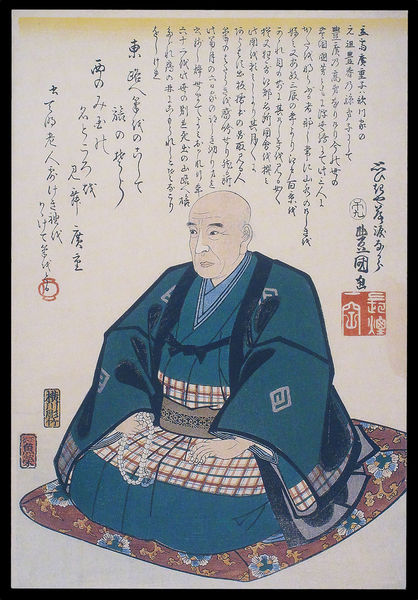
Titel: Gedenkbild von Ichiryusai Hiroshige
Künstler: Utagawa Kunisada
Institution: Honolulu, Honolulu Academy of Arts
Schlagwörter: blau, gemälde, mann, weiß, gelb, grün, blumen, kariert, mund, nase, ohr, schwarz, türkis, zeichen, zeichnung, blüten, gürtel, rot, augen, porträt, gewand, mantel, decke, kinn, perlen, japan, schrift, papier, kette, kissen, brauen, glatze, japanisch, schriftzeichen, perlenkette, karos, asien, seite, text, knien, holzdruck, asiatisch, stempel, gebet, kranz, senkrecht, chinesisch, china, knieend, mönch, gelehrter, haarlos, weise, schneidersitz, grüm, kimono, asia, asiat, asein, kanji, rosenr, kasos, bhudda dick kanji meister, knieende haltung